Question: I'm trying to deserialize an xml document:
'''
<?xml version="1.0"?>
<games xmlns = "http://serialize">
<game>
<name>TEST1</name>
<code>TESTGAME1</code>
<ugn><PHONE></ugn>
<bets>
<bet>5,00</bet>
</bets>
</game>
<game>
<name>TEST2</name>
<code>TESTGAME2</code>
<ugn>222222</ugn>
<bets>
<bet>0,30</bet>
<bet>0,90</bet>
</bets>
</game>
</games>
'''
.cs class:
'''
namespace XmlParse
{
using System.Collections.Generic;
using System.Runtime.Serialization;
[DataContract(Namespace = "http://serialize")]
public class game
{
#region Public Properties
[DataMember]
public string name { get; set; }
[DataMember]
public string code { get; set; }
[DataMember]
public long ugn { get; set; }
[DataMember]
public List<decimal> bets { get; set; }
#endregion
}
[KnownType(typeof(game))]
[DataContract(Namespace = "http://serialize")]
public class games
{
#region Public Properties
[DataMember]
public List<game> game { get; set; }
#endregion
}
}
'''
Main:
'''
FileStream fs = new FileStream(Path.Combine(this.path, xmlDocumentName), FileMode.Open);
XmlDictionaryReader reader = XmlDictionaryReader.CreateTextReader(fs, new XmlDictionaryReaderQuotas());
DataContractSerializer ser = new DataContractSerializer(typeof(games));
// Deserialize the data and read it from the instance.
games deserializedPerson = (games)ser.ReadObject(reader, true);
reader.Close();
fs.Close();
'''
deserializedPerson shows count = 0
what gives?

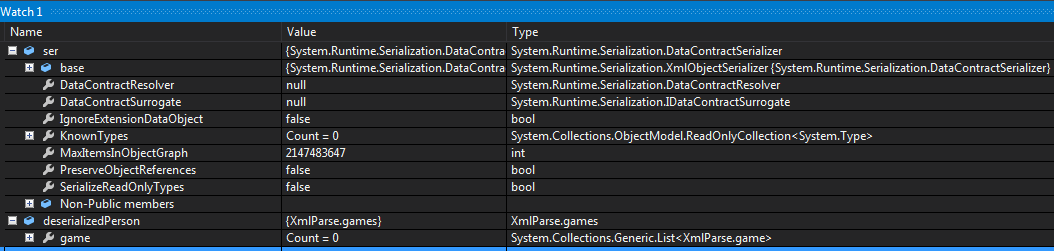
Answer: I figured it out. Maybe there are other implementations but this works. For the life of me I couldn't find any examples that use List inside an object. Here is a working example:
XML document to parse:
'''
<?xml version="1.0"?>
<games xmlns = "http://serialize">
<game>
<name>TEST1</name>
<code>TESTGAME1</code>
<ugn><PHONE></ugn>
<bets>
<bet>5,00</bet>
</bets>
</game>
<game>
<name>TEST2</name>
<code>TESTGAME2</code>
<ugn>222222</ugn>
<bets>
<bet>0,30</bet>
<bet>0,90</bet>
</bets>
</game>
</games>
'''
.cs class:
'''
namespace XmlParse
{
using System;
using System.Collections.Generic;
using System.Globalization;
using System.Runtime.Serialization;
[DataContract(Name = "game", Namespace = "")]
public class Game
{
[DataMember(Name = "name", Order = 0)]
public string Name { get; private set; }
[DataMember(Name = "code", Order = 1)]
public string Code { get; private set; }
[DataMember(Name = "ugn", Order = 2)]
public string Ugn { get; private set; }
[DataMember(Name = "bets", Order = 3)]
public Bets Bets { get; private set; }
}
[CollectionDataContract(Name = "bets", ItemName = "bet", Namespace = "")]
public class Bets : List<string>
{
public List<decimal> BetList
{
get
{
return ConvertAll(y => decimal.Parse(y, NumberStyles.Currency));
}
}
}
[CollectionDataContract(Name = "games", Namespace = "")]
public class Games : List<Game>
{
}
}
'''
Read and parse xml document:
'''
string fileName = Path.Combine(this.path, "Document.xml");
DataContractSerializer dcs = new DataContractSerializer(typeof(Games));
FileStream fs = new FileStream(fileName, FileMode.Open);
XmlDictionaryReader reader = XmlDictionaryReader.CreateTextReader(fs, new XmlDictionaryReaderQuotas());
Games games = (Games)dcs.ReadObject(reader);
reader.Close();
fs.Close();
'''